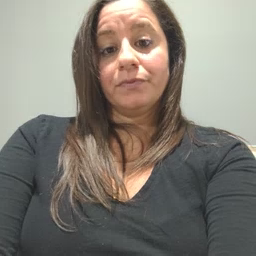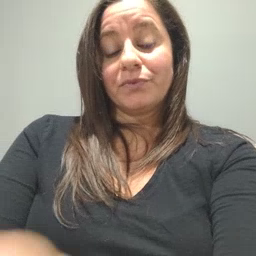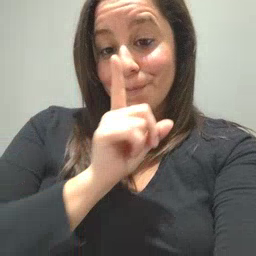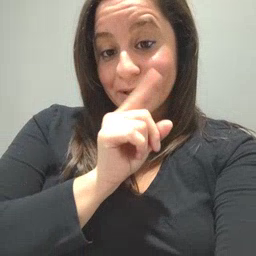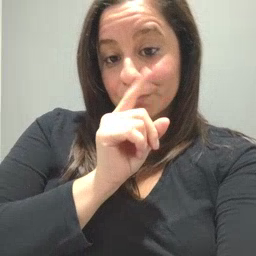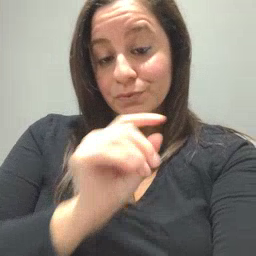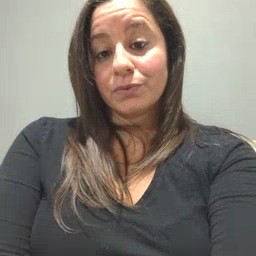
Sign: mouse